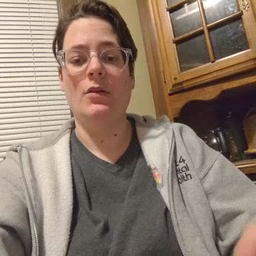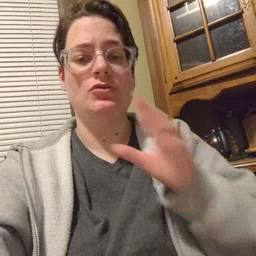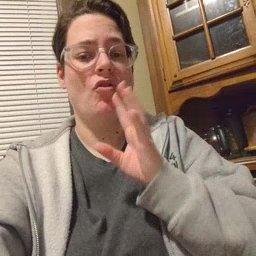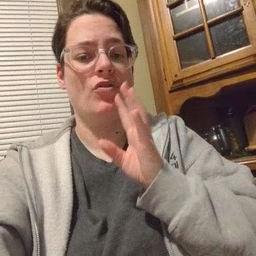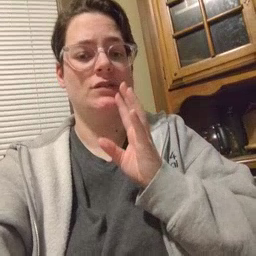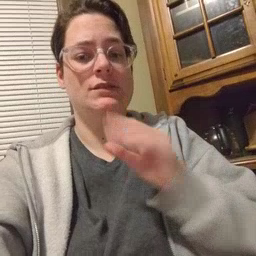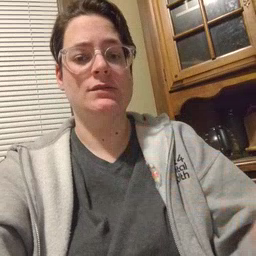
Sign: talk